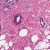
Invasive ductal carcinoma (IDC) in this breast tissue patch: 0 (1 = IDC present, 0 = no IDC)